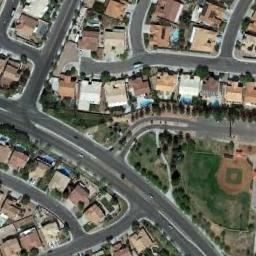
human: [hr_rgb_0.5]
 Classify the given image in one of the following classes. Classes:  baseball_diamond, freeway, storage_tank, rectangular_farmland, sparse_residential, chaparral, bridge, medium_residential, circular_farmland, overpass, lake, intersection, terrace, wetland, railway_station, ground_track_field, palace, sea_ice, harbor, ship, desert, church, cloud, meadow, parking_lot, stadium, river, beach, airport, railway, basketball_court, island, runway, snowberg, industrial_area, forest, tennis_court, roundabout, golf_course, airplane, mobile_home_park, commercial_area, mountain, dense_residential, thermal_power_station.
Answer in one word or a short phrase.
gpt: baseball_diamond